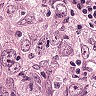
Metastatic tissue present: yes